Question: Say I have two components, A and B, in a JPanel. I want Component A to stay left aligned, while Component B does its best to stay in the middle of the panel. I mocked up the following demo (sorry for the quality, I made it in paint):

What I am doing now is using a GridBagLayout on the JPanel, and keeping A left aligned while keeping B centered, but B stays centered within the 2nd column, so it is centered in the space remaining after A is placed, instead of centered with respect to the panel as a whole.
I cannot use any 3rd party libraries for this. Is there a way to do this using pure Swing?
## Edit:
Firefly's answer is correct (as marked) but I created an SSCCE showing my original problem (first row), Hovercraft Full Of Eels' attempted solution (second row), and the Firefly's correct solution (third row). I figured it can't hurt to post it:
'''
package stackoverflow;
import java.awt.BorderLayout;
import java.awt.Color;
import java.awt.Component;
import java.awt.Container;
import java.awt.Dimension;
import java.awt.FlowLayout;
import java.awt.Font;
import java.awt.Graphics;
import java.awt.Graphics2D;
import java.awt.GridBagConstraints;
import java.awt.GridBagLayout;
import java.awt.GridLayout;
import java.awt.LayoutManager2;
import javax.swing.JFrame;
import javax.swing.JLabel;
import javax.swing.JPanel;
import javax.swing.SwingUtilities;
public class StackOverflowTest extends JFrame
{
public StackOverflowTest()
{
super("Stack Overflow Test");
this.setDefaultCloseOperation(EXIT_ON_CLOSE);
JPanel testPanel = new JPanel(new GridLayout(3, 1));
// set up grid bag layout example
JPanel gridBagPanel = new JPanel(new GridBagLayout());
GridBagConstraints gridBagConstraints = new GridBagConstraints();
gridBagConstraints.gridx = 0;
gridBagConstraints.gridy = 0;
gridBagConstraints.anchor = GridBagConstraints.LINE_START;
gridBagPanel.add(getA(), gridBagConstraints);
gridBagConstraints = new GridBagConstraints();
gridBagConstraints.gridx = 1;
gridBagConstraints.gridy = 0;
gridBagConstraints.anchor = GridBagConstraints.CENTER;
gridBagConstraints.weightx = 1.0;
gridBagPanel.add(getB(), gridBagConstraints);
testPanel.add(gridBagPanel);
// set up border layout panel
JPanel borderPanel = new JPanel(new BorderLayout());
borderPanel.add(getA(), BorderLayout.LINE_START);
JPanel flowPanel = new JPanel(new FlowLayout(FlowLayout.CENTER, 0, 0));
borderPanel.add(flowPanel, BorderLayout.CENTER);
flowPanel.add(getB());
testPanel.add(borderPanel);
// set up sly493 layout panel
JPanel sly493LayoutPanel = new JPanel(new Sly493LayoutManager());
sly493LayoutPanel.add(getA(), Sly493LayoutManager.LEFT);
sly493LayoutPanel.add(getB(), Sly493LayoutManager.CENTERED);
testPanel.add(sly493LayoutPanel);
// set up panel to act as the midpoint marker
JPanel midpointMarkerPanel = new JPanel()
{
@Override
public void paintComponent(Graphics g)
{
super.paintComponent(g);
Graphics2D g2 = (Graphics2D) g;
g2.setColor(Color.BLACK);
int w = getWidth();
int h = getHeight();
int x = w / 2;
g2.drawLine(x, 0, x, h);
g2.drawLine(x, 0, x - (h / 5), (h / 5));
g2.drawLine(x, 0, x + (h / 5), (h / 5));
}
};
midpointMarkerPanel.setPreferredSize(new Dimension(1, 50));
// setup up content pane
JPanel contentPane = new JPanel(new BorderLayout());
contentPane.add(testPanel, BorderLayout.NORTH);
contentPane.add(midpointMarkerPanel, BorderLayout.CENTER);
this.setContentPane(contentPane);
pack();
}
private JPanel getA()
{
JPanel aPanel = new JPanel(new BorderLayout());
JLabel aLabel = new JLabel("A", JLabel.CENTER);
aLabel.setFont(aLabel.getFont().deriveFont(Font.BOLD, 36));
aPanel.add(aLabel, BorderLayout.CENTER);
aPanel.setBackground(Color.RED);
aPanel.setPreferredSize(new Dimension(50, 50));
return aPanel;
}
private JPanel getB()
{
JPanel bPanel = new JPanel();
JLabel bLabel = new JLabel("B", JLabel.CENTER);
bLabel.setForeground(Color.WHITE);
bLabel.setFont(bLabel.getFont().deriveFont(Font.BOLD, 36));
bPanel.add(bLabel, BorderLayout.CENTER);
bPanel.setBackground(Color.BLUE);
bPanel.setPreferredSize(new Dimension(50, 50));
return bPanel;
}
public static void main(String[] args)
{
SwingUtilities.invokeLater(new Runnable()
{
@Override
public void run()
{
new StackOverflowTest().setVisible(true);
}
});
}
private static class Sly493LayoutManager implements LayoutManager2
{
public static final Integer LEFT = 0;
public static final Integer CENTERED = 1;
private Component leftComponent;
private Component centeredComponent;
@Override
public void addLayoutComponent(String name, Component comp)
{
}
@Override
public void removeLayoutComponent(Component comp)
{
if (leftComponent == comp)
{
leftComponent = null;
}
else if (centeredComponent == comp)
{
centeredComponent = null;
}
}
@Override
public Dimension preferredLayoutSize(Container parent)
{
Dimension d = new Dimension();
for (Component c : parent.getComponents())
{
//wide enough to stack the left and center components horizontally without overlap
d.width += c.getPreferredSize().width;
//tall enough to fit the tallest component
d.height = Math.max(d.height, c.getPreferredSize().height);
}
return d;
}
@Override
public Dimension minimumLayoutSize(Container parent)
{
return preferredLayoutSize(parent);
}
@Override
public void layoutContainer(Container parent)
{
//in this method we will:
//1) position the left component on the left edge of the parent and center it vertically
//2) position the center component in the center of the parent (as long as it would not overlap
//the left component) and center it vertically
int leftComponentWidth = leftComponent.getPreferredSize().width;
int leftComponentHeight = leftComponent.getPreferredSize().height;
int centeredComponentWidth = centeredComponent.getPreferredSize().width;
int centeredComponentHeight = centeredComponent.getPreferredSize().height;
leftComponent.setBounds(0, (parent.getHeight() - leftComponentHeight) / 2, leftComponentWidth, leftComponentHeight);
int leftComponentRightEdge = leftComponent.getX() + leftComponent.getWidth();
int centerComponentLeftEdge = (parent.getWidth() - centeredComponentWidth) / 2;
int centerComponentTopEdge = (parent.getHeight() - centeredComponentHeight) / 2;
if (leftComponentRightEdge >= centerComponentLeftEdge)
{
//Center component will "do its best" to remain in the center
//but it will not do so if it would cause it to overlap the left component
centerComponentLeftEdge = leftComponentRightEdge;
}
centeredComponent.setBounds(centerComponentLeftEdge,
centerComponentTopEdge,
centeredComponentWidth,
centeredComponentHeight);
}
@Override
public void addLayoutComponent(Component comp, Object constraints)
{
if (LEFT.equals(constraints))
{
if (leftComponent != null)
{
throw new IllegalStateException("A left component has already been assigned to this layout.");
}
leftComponent = comp;
}
else if (CENTERED.equals(constraints))
{
if (centeredComponent != null)
{
throw new IllegalStateException("A centered component has already been assigned to this layout.");
}
centeredComponent = comp;
}
else
{
throw new IllegalStateException("Unexpected constraints '" + constraints + "'.");
}
}
@Override
public Dimension maximumLayoutSize(Container target)
{
return new Dimension(Integer.MAX_VALUE, Integer.MAX_VALUE);
}
@Override
public float getLayoutAlignmentX(Container target)
{
return 0;
}
@Override
public float getLayoutAlignmentY(Container target)
{
return 0;
}
@Override
public void invalidateLayout(Container target)
{
}
}
}
'''
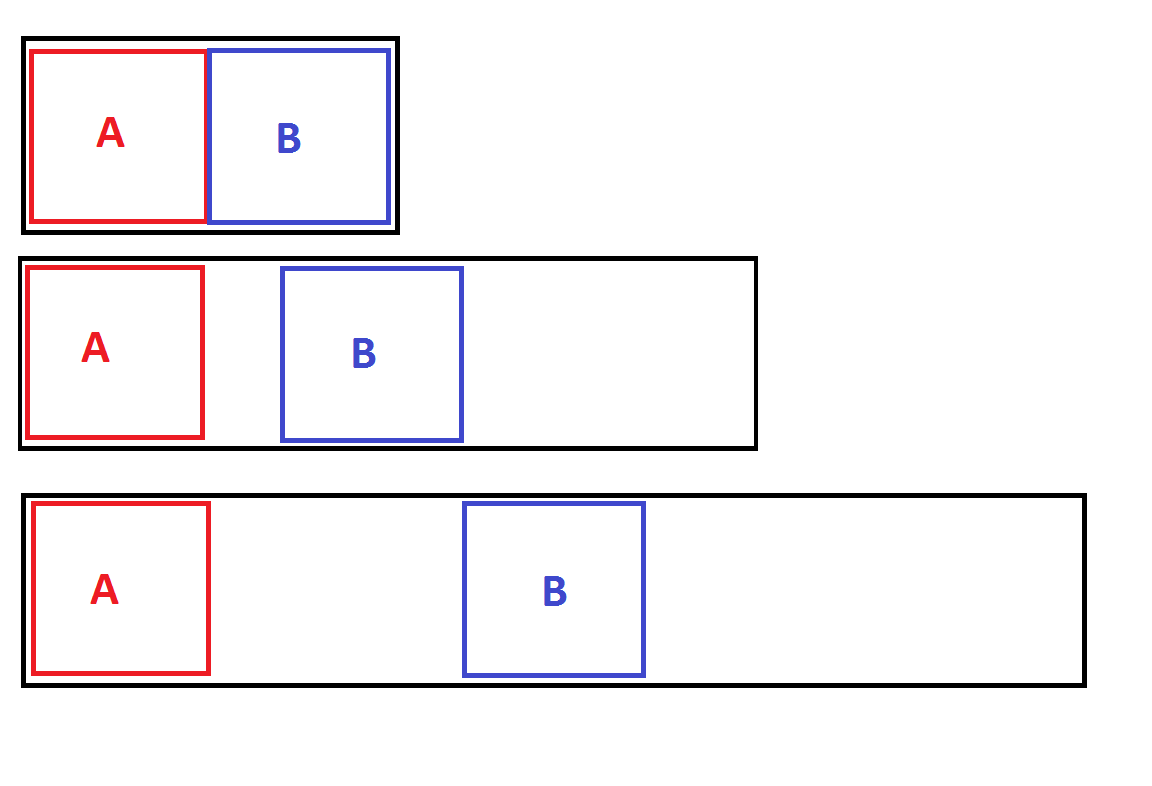
Answer: If I'm understanding your needs correctly, you want B centered relative to the parent as a whole, not centered in the space left over after A is positioned. That makes this problem interesting and after testing the other suggested answers, I don't believe they can meet that requirement.
I'm having trouble thinking of a way to combine the built-in layout managers in a way that would achieve that. So, I've hacked up a custom implementation of LayoutManager2.
The following executable example may meet your needs. The implementation is quick and dirty and is in no way an example of a good generalized layout manager, but it appears to meet your requirements and behaves like your drawings made me think it should. I interpreted your requirement that "B does its best to stay in the middle of the panel" to mean that B should try to remain centered relative to the panel as a whole, but not at the expense of overlapping A.
'''
package com.example;
import java.awt.Color;
import java.awt.Component;
import java.awt.Container;
import java.awt.Dimension;
import java.awt.LayoutManager2;
import javax.swing.JFrame;
import javax.swing.JPanel;
public class Example {
public Example() {
JPanel a = new JPanel();
a.setBackground(Color.RED);
a.setPreferredSize(new Dimension(128, 128));
JPanel b = new JPanel();
b.setBackground(Color.BLUE);
b.setPreferredSize(new Dimension(128, 128));
JPanel panel = new JPanel(new Sly493LayoutManager());
panel.add(a, Sly493LayoutManager.LEFT);
panel.add(b, Sly493LayoutManager.CENTERED);
JFrame frame = new JFrame();
frame.setDefaultCloseOperation(JFrame.EXIT_ON_CLOSE);
frame.add(panel);
frame.pack();
frame.setVisible(true);
}
public static void main(String[] args) {
new Example();
}
private static class Sly493LayoutManager implements LayoutManager2 {
public static final Integer LEFT = 0;
public static final Integer CENTERED = 1;
private Component leftComponent;
private Component centeredComponent;
@Override
public void addLayoutComponent(String name, Component comp) { }
@Override
public void removeLayoutComponent(Component comp) {
if (leftComponent == comp) {
leftComponent = null;
} else if (centeredComponent == comp) {
centeredComponent = null;
}
}
@Override
public Dimension preferredLayoutSize(Container parent) {
Dimension d = new Dimension();
for (Component c : parent.getComponents()) {
//wide enough to stack the left and center components horizontally without overlap
d.width += c.getPreferredSize().width;
//tall enough to fit the tallest component
d.height = Math.max(d.height, c.getPreferredSize().height);
}
return d;
}
@Override
public Dimension minimumLayoutSize(Container parent) {
return preferredLayoutSize(parent);
}
@Override
public void layoutContainer(Container parent) {
//in this method we will:
//1) position the left component on the left edge of the parent and center it vertically
//2) position the center component in the center of the parent (as long as it would not overlap
//the left component) and center it vertically
int leftComponentWidth = leftComponent.getPreferredSize().width;
int leftComponentHeight = leftComponent.getPreferredSize().height;
int centeredComponentWidth = centeredComponent.getPreferredSize().width;
int centeredComponentHeight = centeredComponent.getPreferredSize().height;
leftComponent.setBounds(0, (parent.getHeight() - leftComponentHeight) / 2, leftComponentWidth, leftComponentHeight);
int leftComponentRightEdge = leftComponent.getX() + leftComponent.getWidth();
int centerComponentLeftEdge = (parent.getWidth() - centeredComponentWidth) / 2;
int centerComponentTopEdge = (parent.getHeight() - centeredComponentHeight) / 2;
if (leftComponentRightEdge >= centerComponentLeftEdge) {
//Center component will "do its best" to remain in the center
//but it will not do so if it would cause it to overlap the left component
centerComponentLeftEdge = leftComponentRightEdge;
}
centeredComponent.setBounds(centerComponentLeftEdge,
centerComponentTopEdge,
centeredComponentWidth,
centeredComponentHeight);
}
@Override
public void addLayoutComponent(Component comp, Object constraints) {
if (LEFT.equals(constraints)) {
if (leftComponent != null) {
throw new IllegalStateException("A left component has already been assigned to this layout.");
}
leftComponent = comp;
} else if (CENTERED.equals(constraints)) {
if (centeredComponent != null) {
throw new IllegalStateException("A centered component has already been assigned to this layout.");
}
centeredComponent = comp;
} else {
throw new IllegalStateException("Unexpected constraints '" + constraints + "'.");
}
}
@Override
public Dimension maximumLayoutSize(Container target) {
return new Dimension(Integer.MAX_VALUE, Integer.MAX_VALUE);
}
@Override
public float getLayoutAlignmentX(Container target) {
return 0;
}
@Override
public float getLayoutAlignmentY(Container target) {
return 0;
}
@Override
public void invalidateLayout(Container target) {
}
}
}
'''